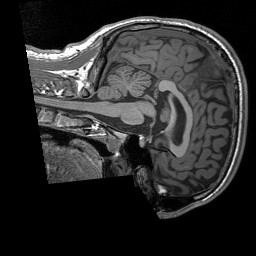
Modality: T1w
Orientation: sagittal
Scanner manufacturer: siemens
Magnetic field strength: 3 T
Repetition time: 1.76 s
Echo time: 0.0022 s